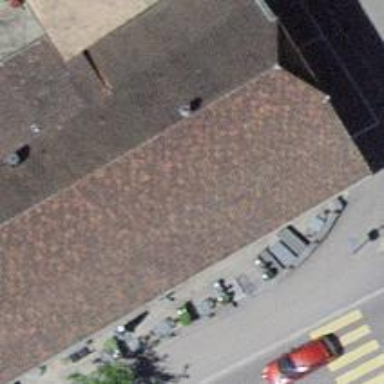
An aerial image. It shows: Restaurant.